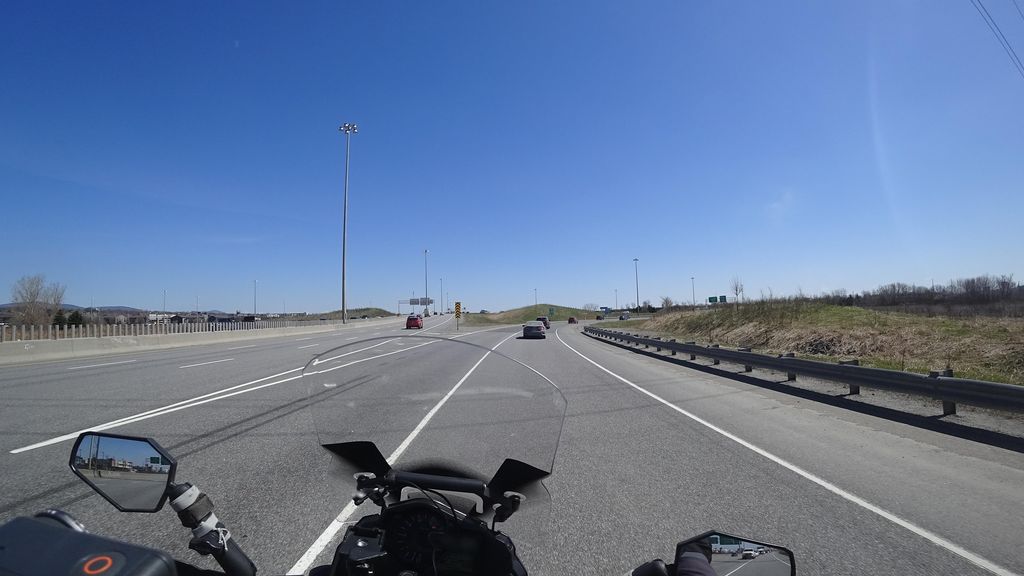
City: quebec_city